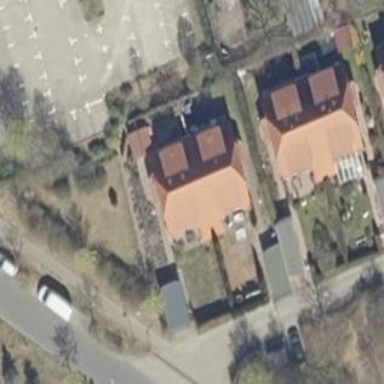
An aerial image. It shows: Terrace-style building with gabled roof.